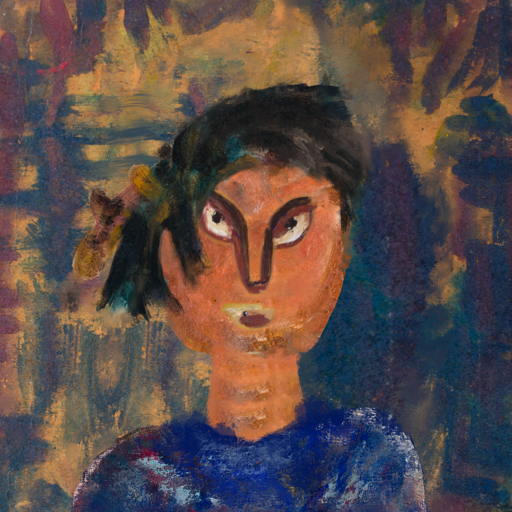
Background: InTheSun, Head And Neck Front: Boggyland, Face Front: After_Raid, Bust: Irani, Hair Front: Pipe, Head Accessory: Blank, Second Necklace: Blank, Necklace: Blank, Baby: Blank